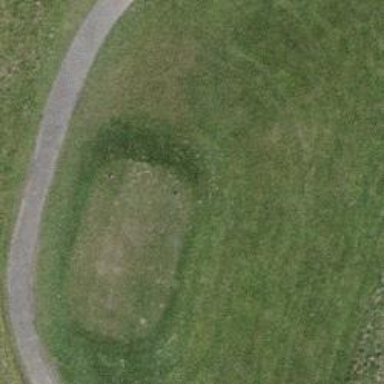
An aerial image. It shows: Grassy area designated as golf tee.